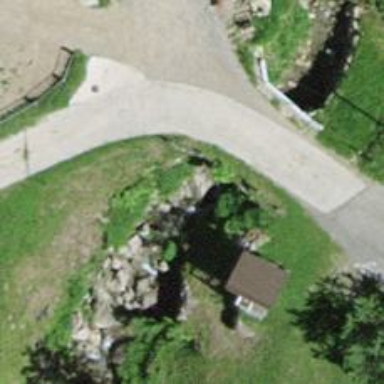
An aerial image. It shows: Culvert tunnel.